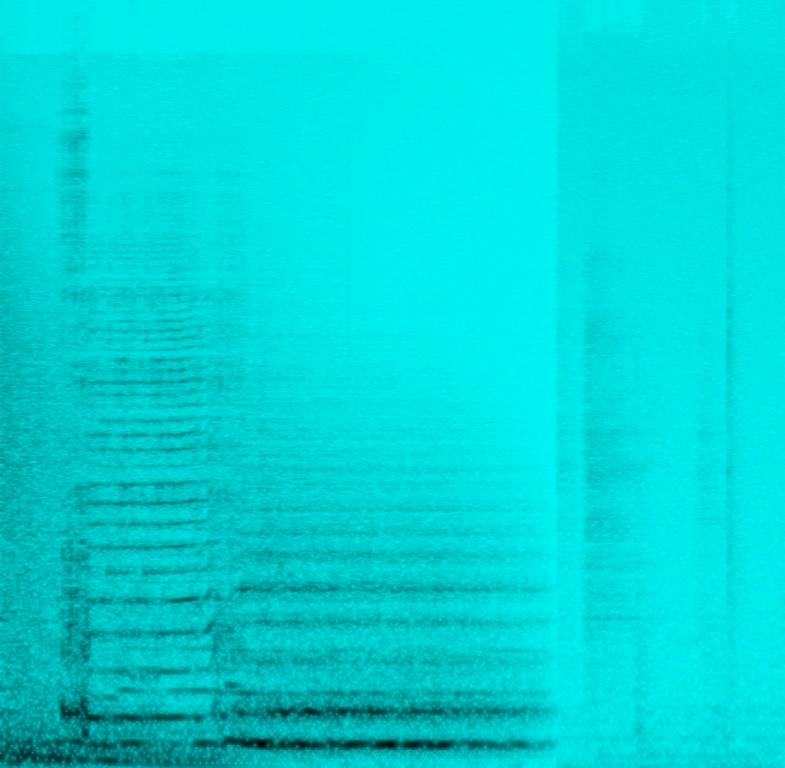
The low quality recording features a filtered monster growl, followed by a wide arpeggiated synth. It sounds spooky and haunting.